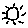
Label: sun